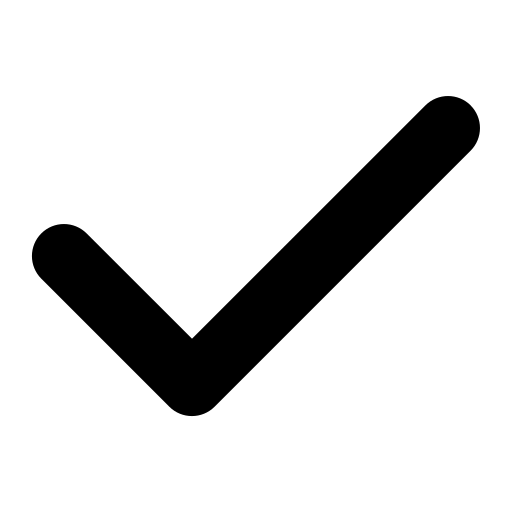
Tags: icon, FontAwesome, fa-icon, solid, check